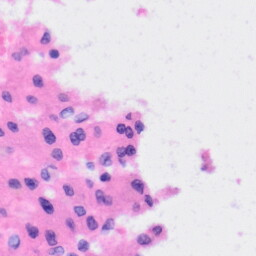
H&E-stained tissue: Liver